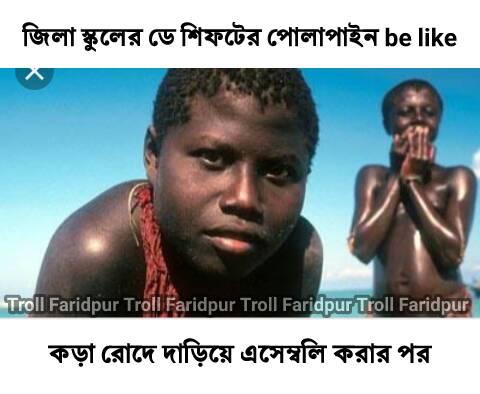
Caption: জিলা স্কুলের ডে শিফটের পোলাপাইন be like   কড়া রোদে দাঁড়িয়ে এসেম্বলি করার পর
Label: non-hate